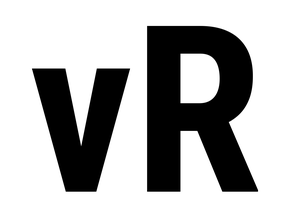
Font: Roboto_Condensed_Bold